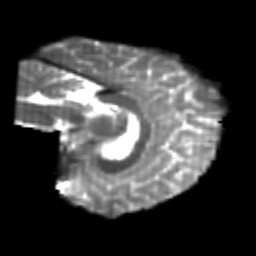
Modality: T2w
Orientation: sagittal
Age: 25
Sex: female
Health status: healthy
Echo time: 0.074 s